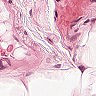
Metastatic tissue present: no